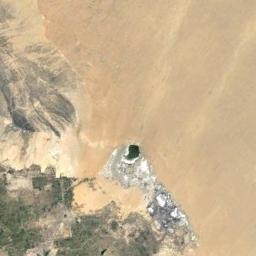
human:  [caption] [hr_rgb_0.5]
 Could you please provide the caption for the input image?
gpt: It is a large piece of flat yellow desert beside the green land .

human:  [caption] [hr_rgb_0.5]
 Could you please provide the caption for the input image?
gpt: There are many lines in the desert .

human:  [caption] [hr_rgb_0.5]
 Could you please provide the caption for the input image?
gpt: The desert has yellow sand and flat terrain while dense vegetation and a lake are next to the desert .

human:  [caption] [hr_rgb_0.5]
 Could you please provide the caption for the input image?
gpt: The yellow desert is next to the green land .

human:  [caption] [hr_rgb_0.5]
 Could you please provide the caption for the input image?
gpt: A desert beside some green land .